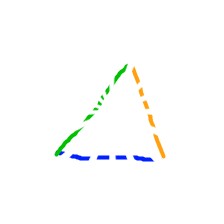
Shape: triangle